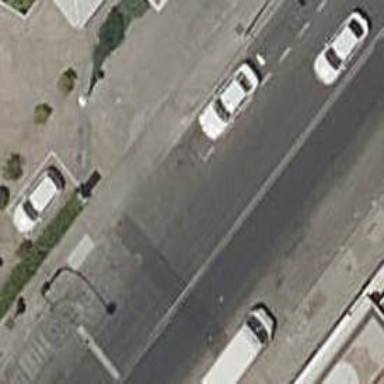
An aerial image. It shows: Taxi stand.